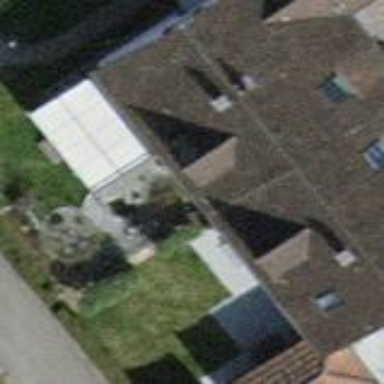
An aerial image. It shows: Terrace building.